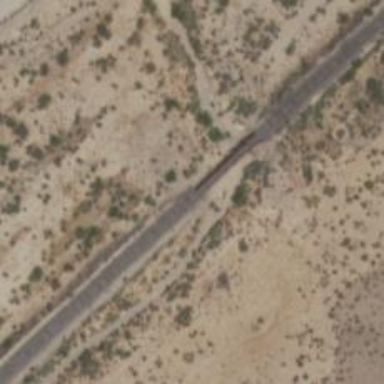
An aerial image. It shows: Bridge over railway line.